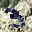
Label: 3